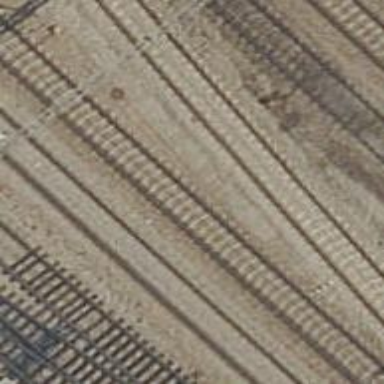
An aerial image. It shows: Railway track with contact lines for electrification.